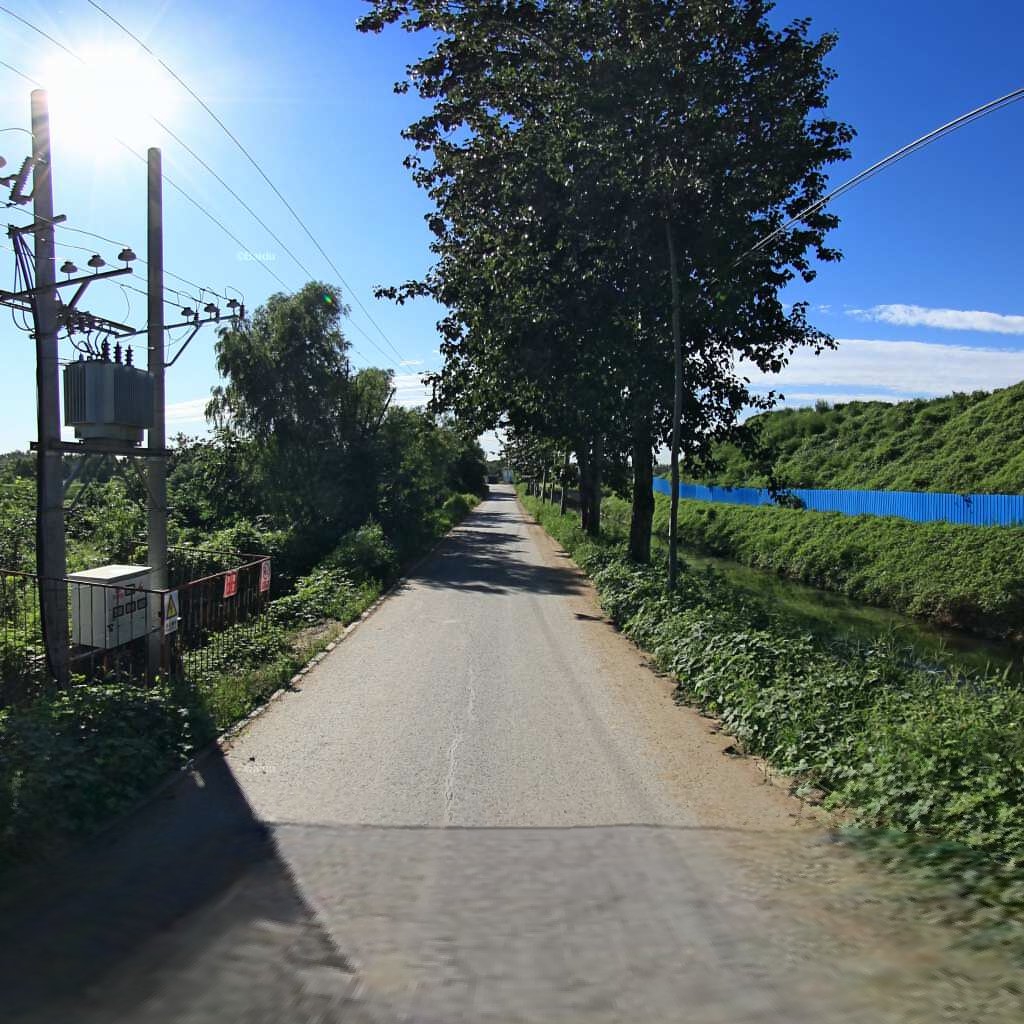
Region: Haidian
Road damage annotations: longitudinal crack